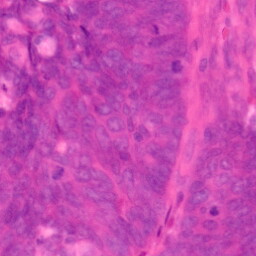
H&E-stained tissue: Colon